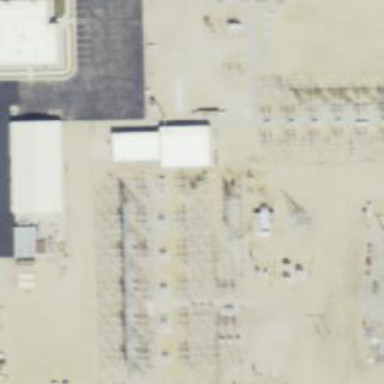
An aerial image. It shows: Switch used for power control.